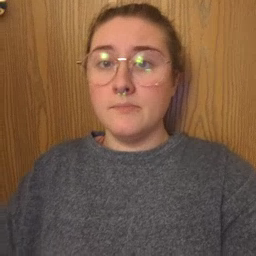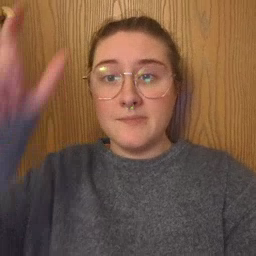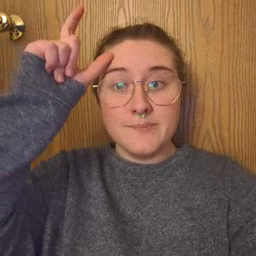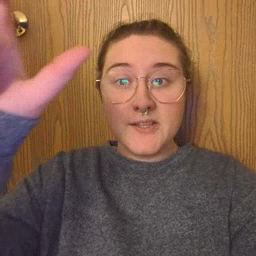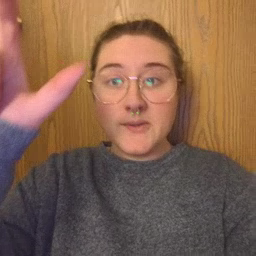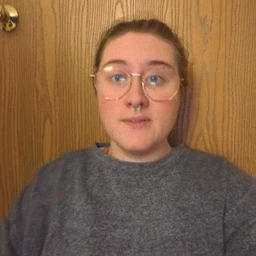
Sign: moon